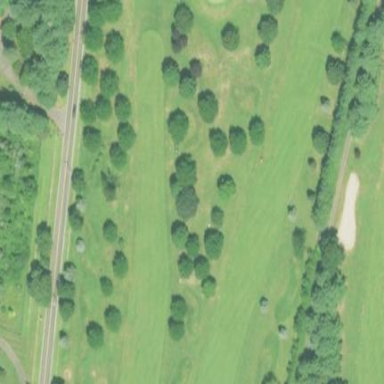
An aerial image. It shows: Golf fairway in the image.